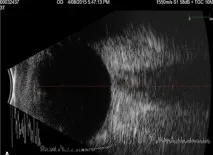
Imaging which did not reveal associated pathology.
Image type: ophthalmic_imaging (b_scan)